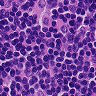
Metastatic tissue present: no